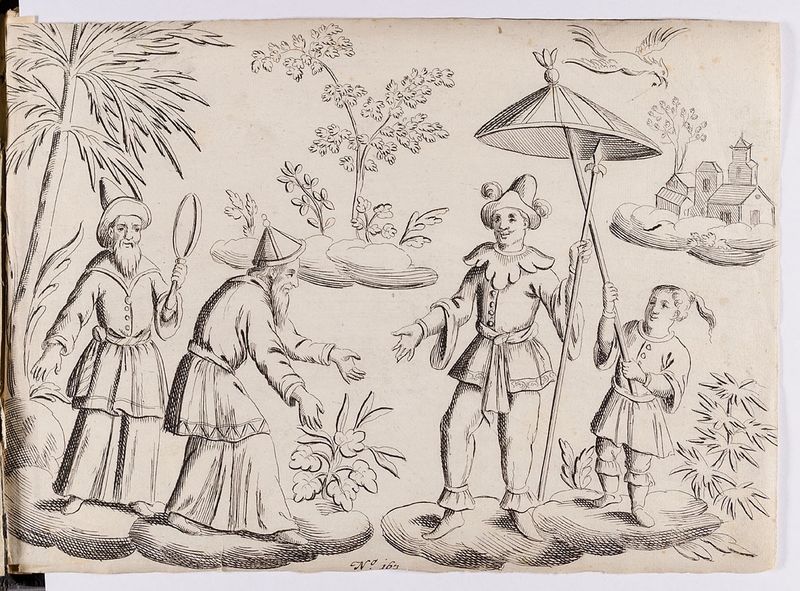
Titel: Chinadarstellung
Künstler: Martin Engelbrecht
Standort: Hamburg
Institution: Museum für Kunst und Gewerbe Hamburg
Schlagwörter: akt, vogel, weiß, wolken, bäume, stadt, männer, schwarz, zeichnung, gebäude, haus, sonnenschirm, alt, barock, natur, figur, reich, händler, kind, blatt, pflanzen, papier, grafik, graphik, lanze, fotografie, photographie, buch, asien, druck, druckgraphik, schwarz-weiß, druckgrafik, stich, china, baldachin, begrüßung, nummerierung, kupferstich, käufer, zeichung, gerippt, reproduktionen, barockzeit, barockzeitalter, druckerzeugnisse, körper, völker, nationalitäten, ornamentstich, vorlageblätter, chinesendarstellungen